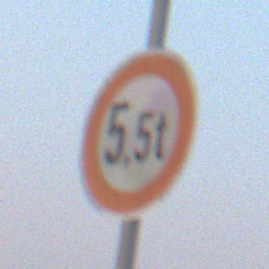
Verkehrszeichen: TatsaechlicheMasse
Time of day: SunriseSunset
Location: Outdoor (Nature)
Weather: Clear
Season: NotSpecified
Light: Natural